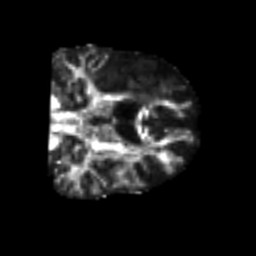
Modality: FA
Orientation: coronal
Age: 60
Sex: male
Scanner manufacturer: siemens
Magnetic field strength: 3 T
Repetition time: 4.987 s
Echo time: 0.0792 s